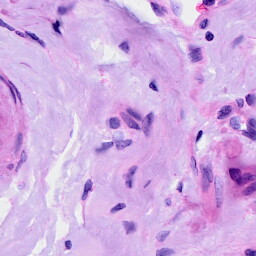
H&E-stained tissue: Ovarian